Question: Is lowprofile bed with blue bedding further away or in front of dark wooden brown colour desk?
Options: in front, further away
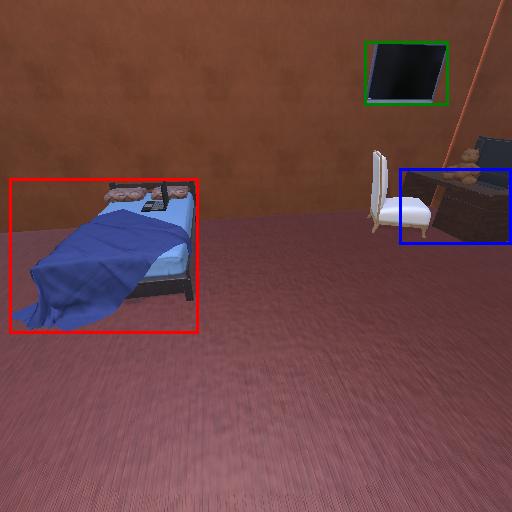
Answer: in front